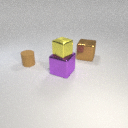
large brown metal cube behind small brown rubber cylinder